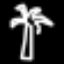
Label: palm tree